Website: bh-photo
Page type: billing-address
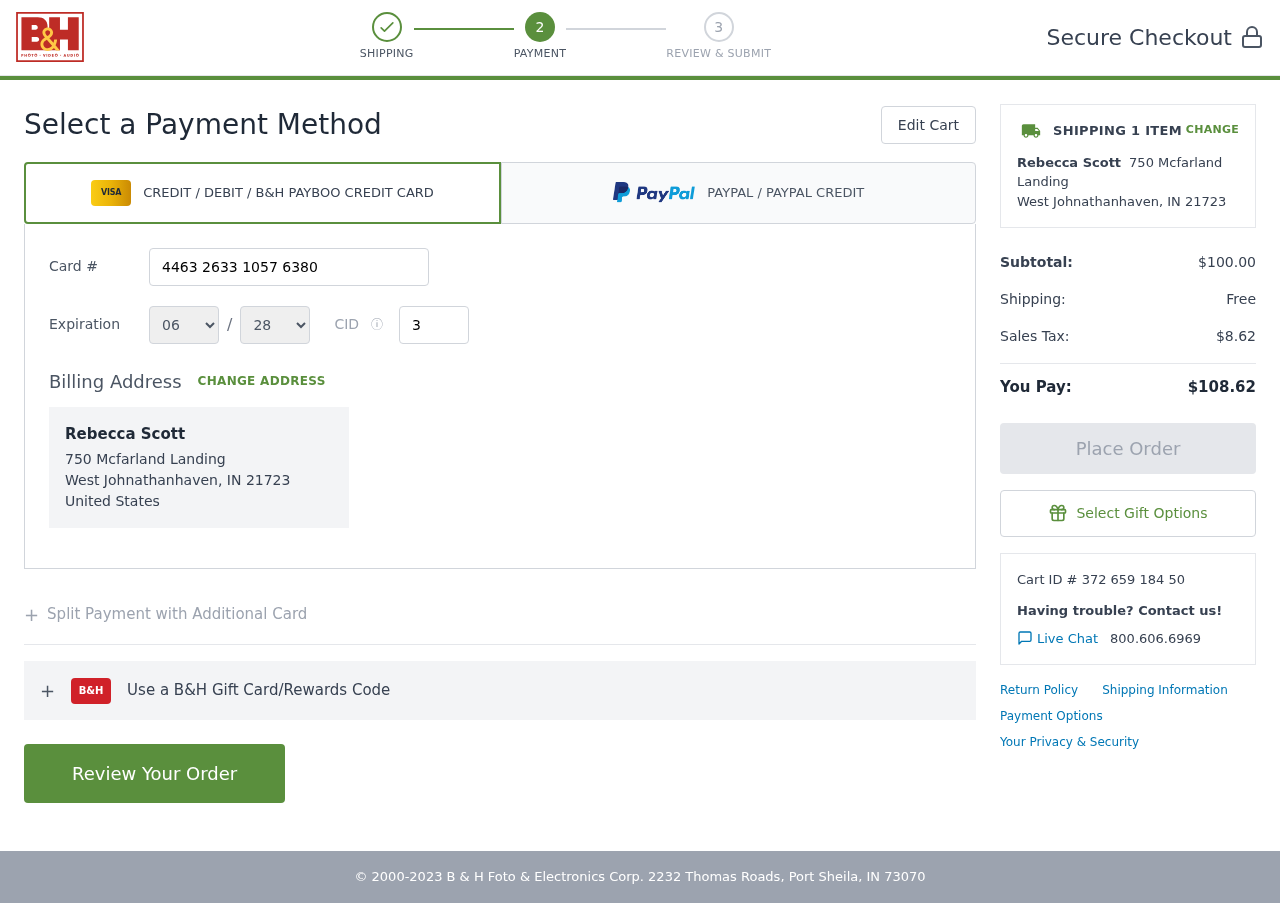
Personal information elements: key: PII_CARD_CVV
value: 317
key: PII_CARD_EXPIRY_MONTH
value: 06
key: PII_CARD_EXPIRY_YEAR
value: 28
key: PII_CARD_NUMBER
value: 4463 2633 1057 6380
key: PII_CITY_STATE_ZIP
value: West Johnathanhaven, IN 21723
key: PII_COUNTRY
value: United States
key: PII_FULLNAME
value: Rebecca Scott
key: PII_STREET
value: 750 Mcfarland Landing
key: PII_FULLNAME2
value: Rebecca Scott
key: PII_CITY
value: West Johnathanhaven
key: PII_STATE_ABBR
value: IN
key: PII_POSTCODE
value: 21723
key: PII_POSTCODE_FULL
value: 21723
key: PII_CITY_STATE
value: West Johnathanhaven, IN
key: PII_POSTCODE_NUMERIC
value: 21723
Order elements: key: ORDER_NUM_ITEMS
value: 1
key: ORDER_SUBTOTAL
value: $100.00
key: ORDER_SHIPPING_COST
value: Free
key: ORDER_TAX
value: $8.62
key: ORDER_TOTAL
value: $108.62
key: ORDER_ID
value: Cart ID # 372 659 184 50